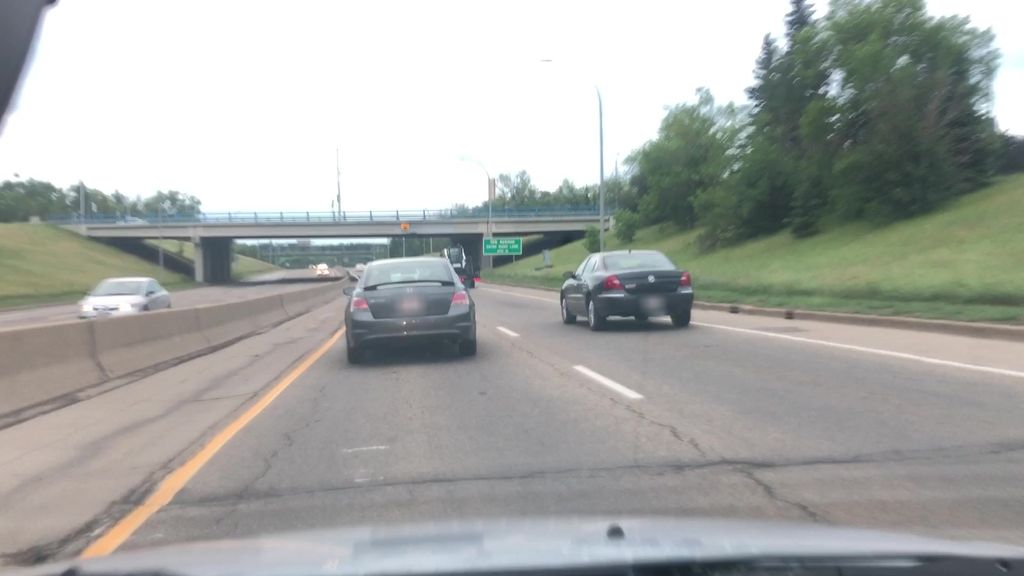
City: edmonton